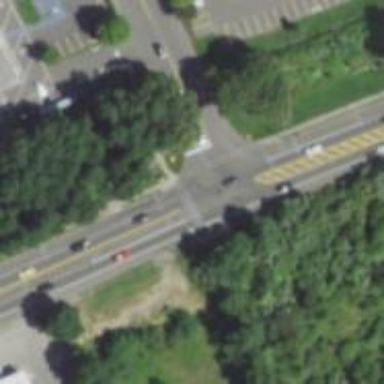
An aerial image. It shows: Unmarked crossing on footway.